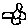
Label: flower